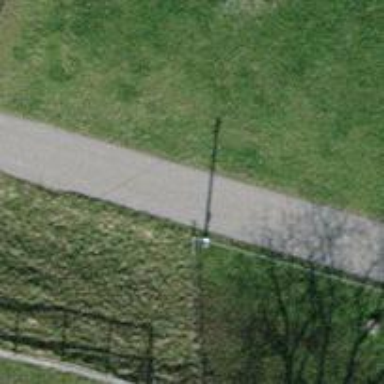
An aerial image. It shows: Power pole.